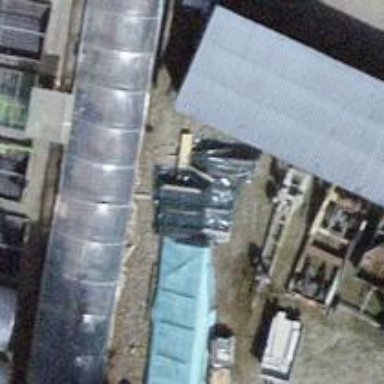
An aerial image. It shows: Greenhouse.